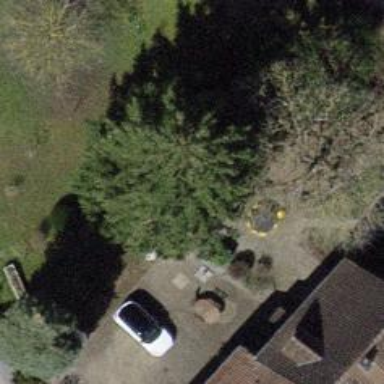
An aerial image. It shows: Needle-leaved tree in natural setting.